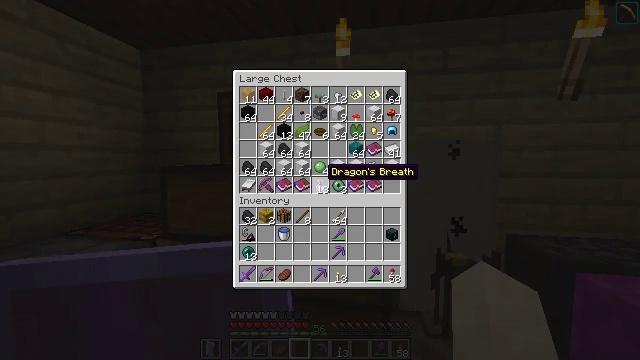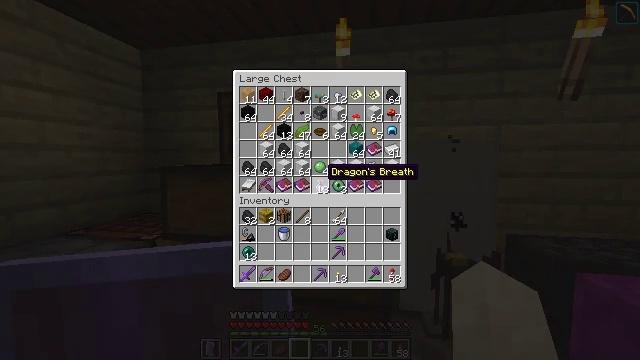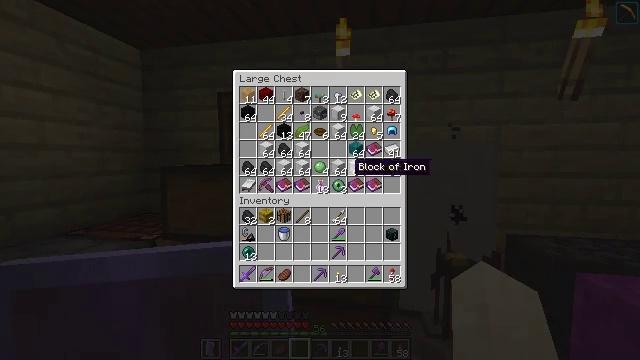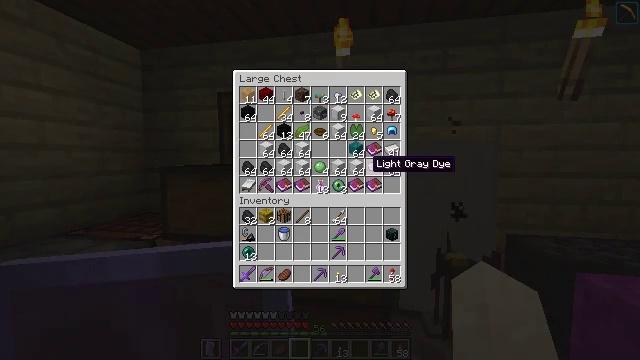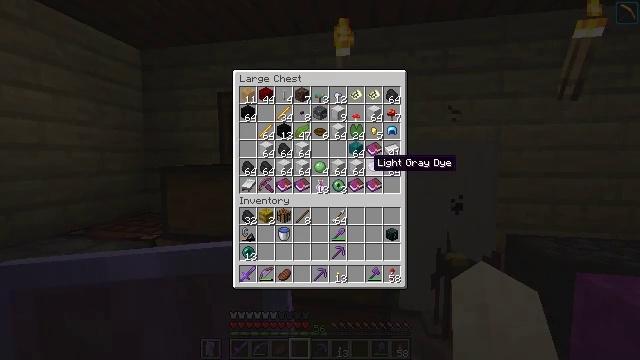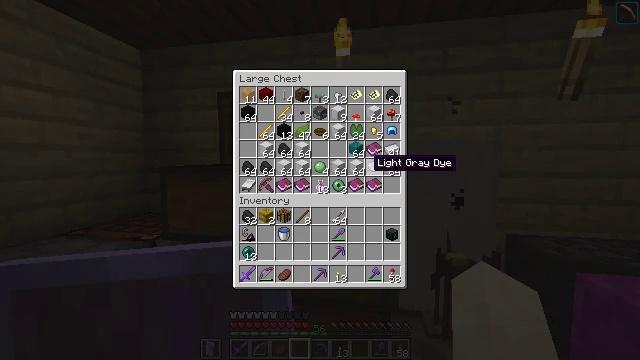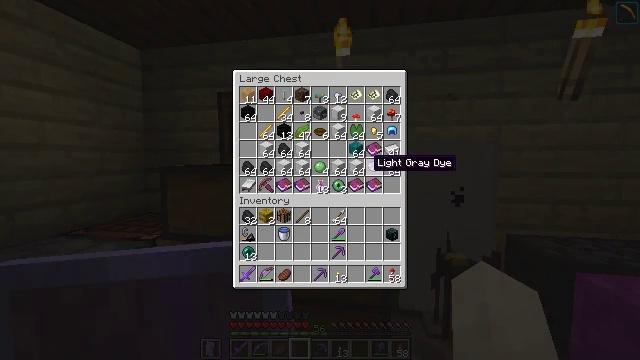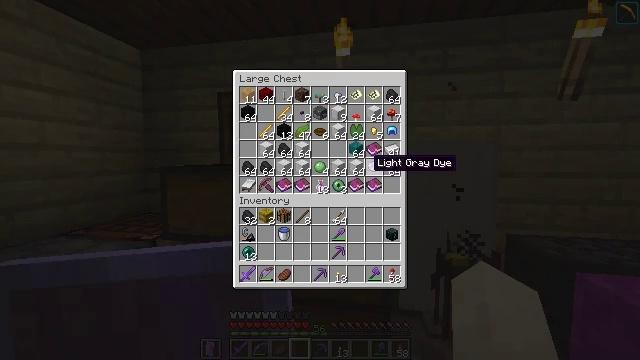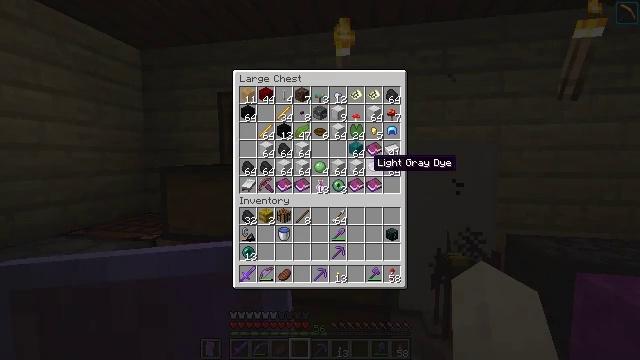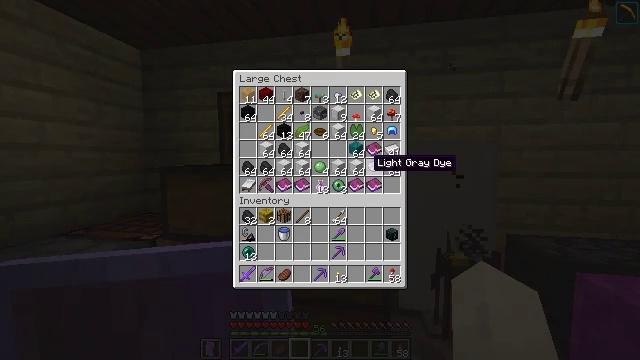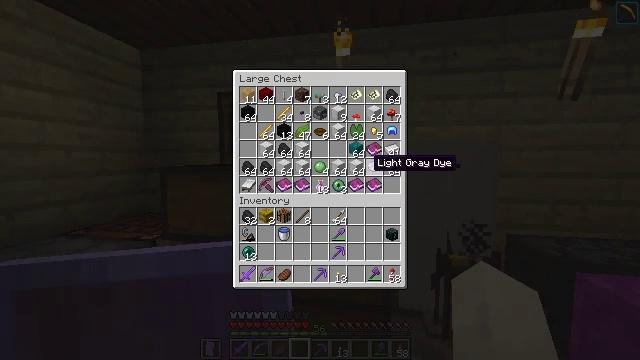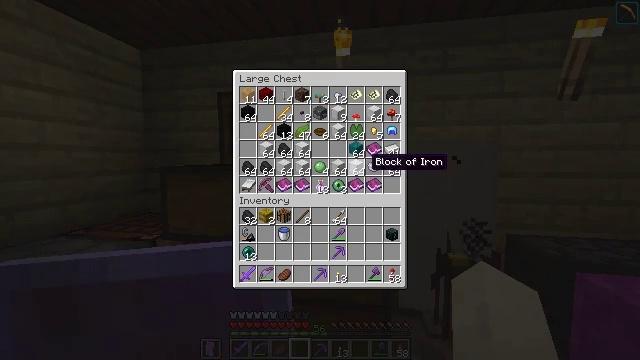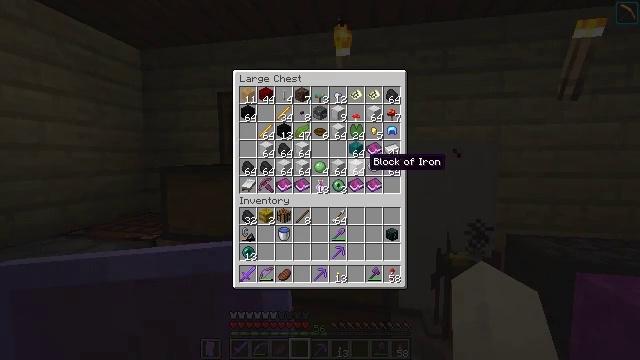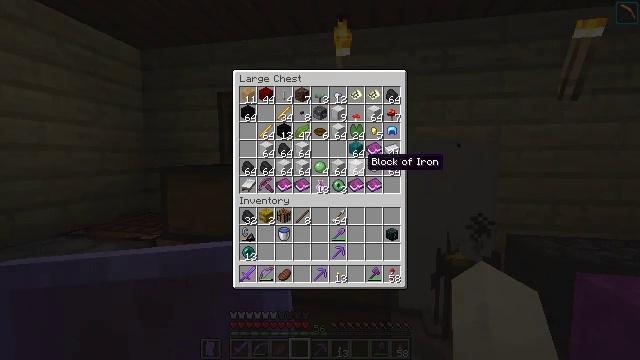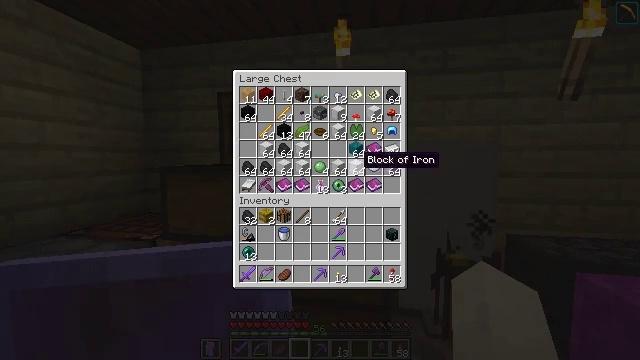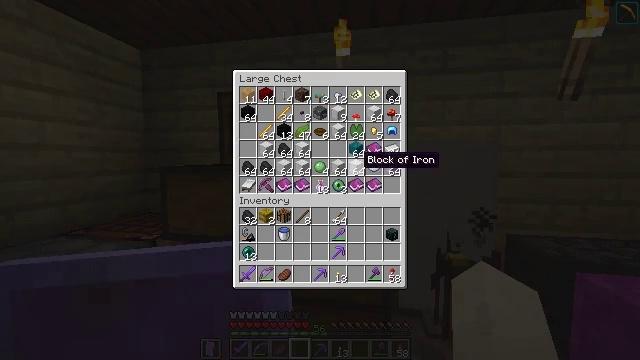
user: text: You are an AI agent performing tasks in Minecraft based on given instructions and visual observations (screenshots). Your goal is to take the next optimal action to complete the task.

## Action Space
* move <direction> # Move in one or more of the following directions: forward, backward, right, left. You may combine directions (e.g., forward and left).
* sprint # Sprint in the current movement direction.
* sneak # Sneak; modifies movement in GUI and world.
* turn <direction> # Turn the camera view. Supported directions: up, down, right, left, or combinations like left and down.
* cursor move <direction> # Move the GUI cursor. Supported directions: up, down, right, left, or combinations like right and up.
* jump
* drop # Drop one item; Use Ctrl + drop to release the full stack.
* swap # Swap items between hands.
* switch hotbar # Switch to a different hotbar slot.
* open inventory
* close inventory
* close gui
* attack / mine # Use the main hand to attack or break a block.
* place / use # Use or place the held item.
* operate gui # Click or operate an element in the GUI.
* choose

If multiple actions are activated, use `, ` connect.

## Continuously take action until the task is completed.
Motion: motion action
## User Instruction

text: Pick up the green carpet.
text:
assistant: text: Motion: no_op
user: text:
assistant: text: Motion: turn right
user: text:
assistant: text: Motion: turn right
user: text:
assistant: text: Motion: no_op
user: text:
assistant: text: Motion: no_op
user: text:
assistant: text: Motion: no_op
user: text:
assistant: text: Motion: no_op
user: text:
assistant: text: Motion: no_op
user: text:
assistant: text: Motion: no_op
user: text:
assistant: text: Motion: no_op
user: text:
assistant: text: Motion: no_op
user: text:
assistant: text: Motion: no_op
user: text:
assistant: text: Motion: no_op
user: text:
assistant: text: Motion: no_op
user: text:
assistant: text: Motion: no_op
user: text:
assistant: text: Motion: no_op
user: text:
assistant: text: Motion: no_op
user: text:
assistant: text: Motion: no_op
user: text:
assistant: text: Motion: no_op
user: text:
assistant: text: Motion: no_op
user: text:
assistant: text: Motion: no_op
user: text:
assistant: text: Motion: no_op
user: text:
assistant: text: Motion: no_op
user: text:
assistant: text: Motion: no_op
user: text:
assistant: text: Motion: no_op
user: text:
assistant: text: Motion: no_op
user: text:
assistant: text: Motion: no_op
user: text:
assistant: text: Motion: no_op
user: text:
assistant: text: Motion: no_op
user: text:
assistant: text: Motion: no_op